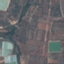
Land use / land cover: PermanentCrop